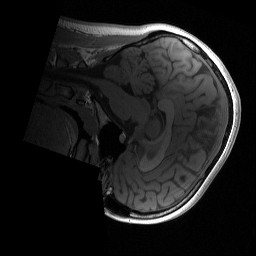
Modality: T1w
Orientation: sagittal
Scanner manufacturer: siemens
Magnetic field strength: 3 T
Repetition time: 2 s
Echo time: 0.0022 s